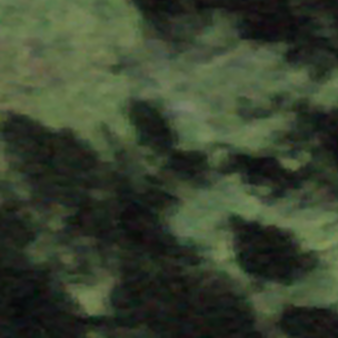
Label: other